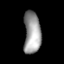
Tissue: lung
Cell type: Endothelial cells
Senescence score: 0.547
Nuclear area (px): 704
Mean DAPI intensity: 153.602